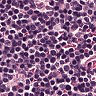
Metastatic tissue present: no